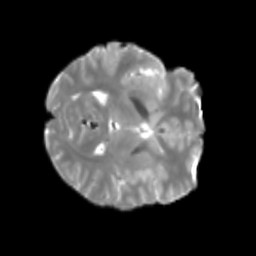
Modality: T2w
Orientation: axial
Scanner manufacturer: siemens
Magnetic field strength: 3 T
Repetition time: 4 s
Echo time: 0.0594 s